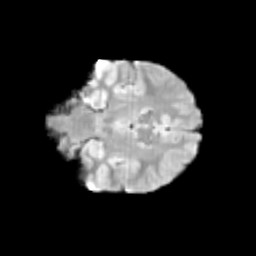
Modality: T2w
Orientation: coronal
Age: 9
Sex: male
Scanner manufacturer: siemens
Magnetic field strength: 3 T
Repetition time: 3.8 s
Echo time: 0.07 s